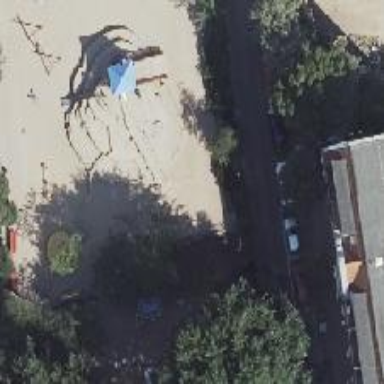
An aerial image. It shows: Playground featuring water elements.